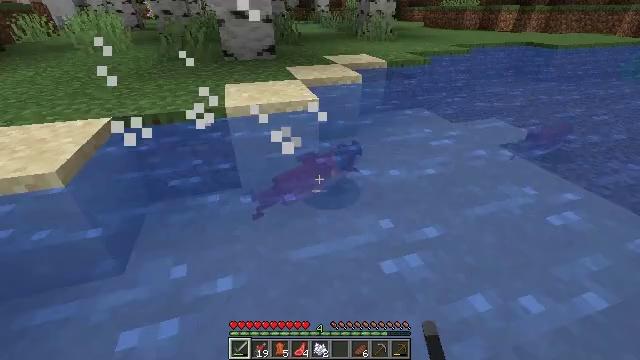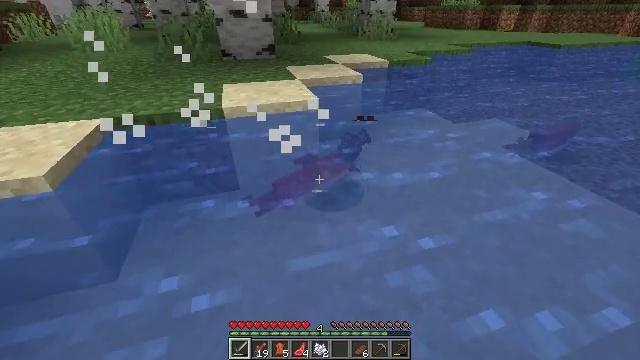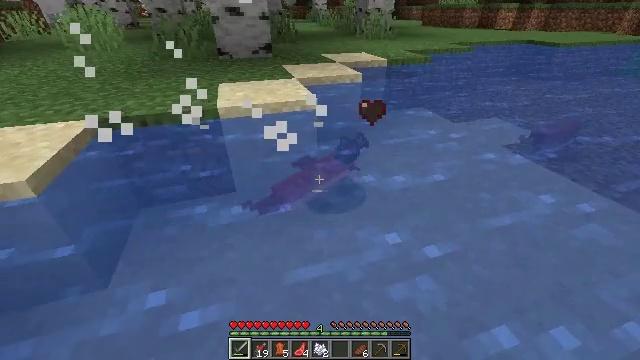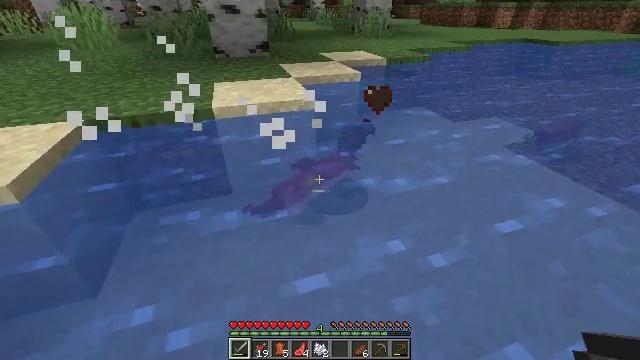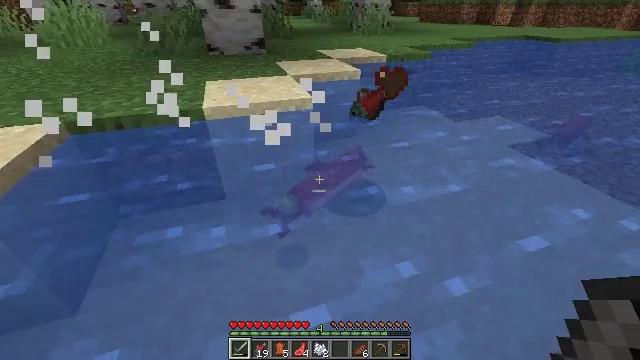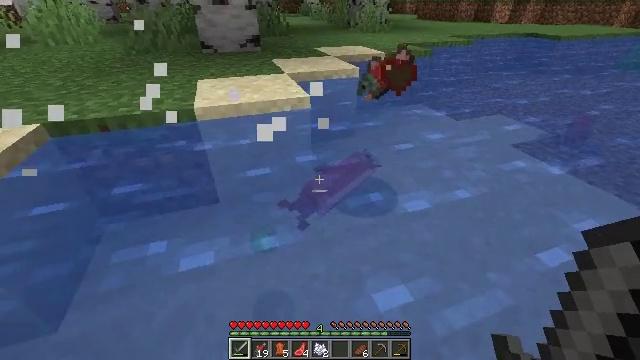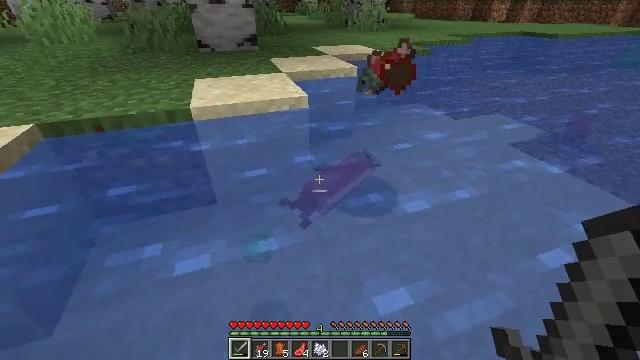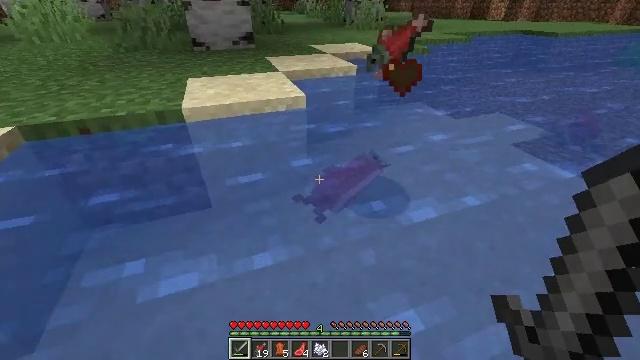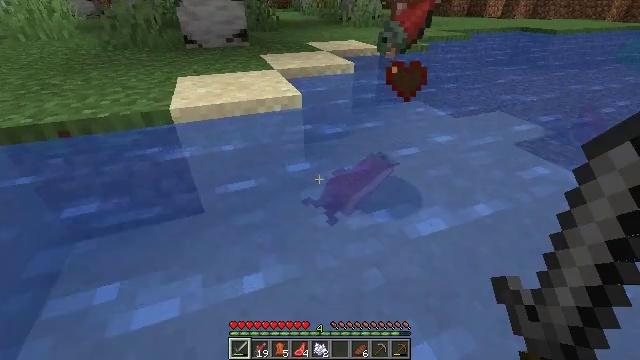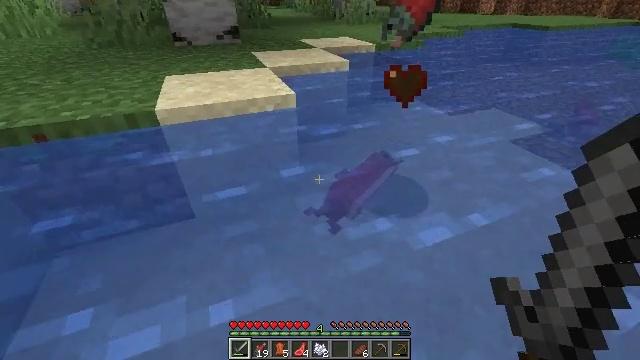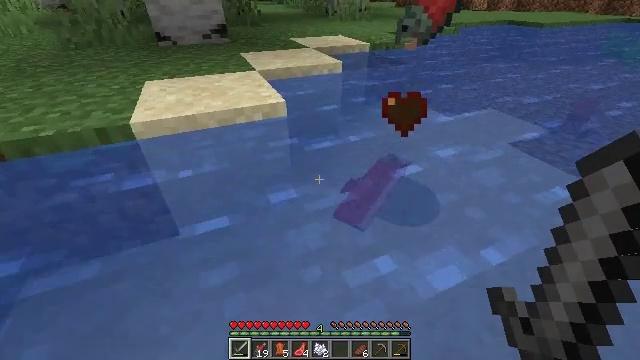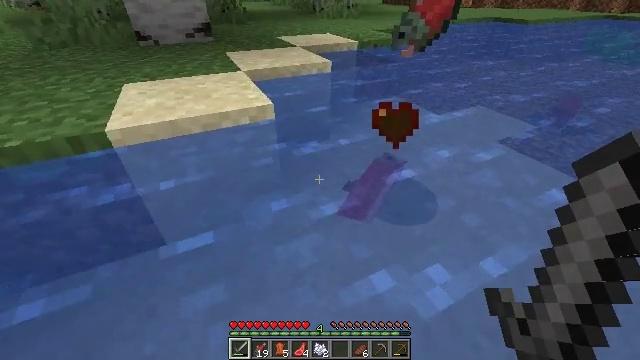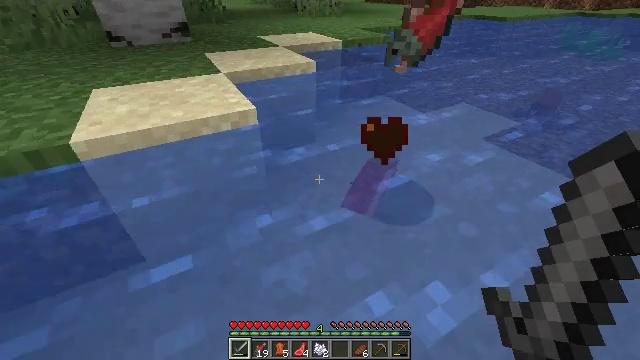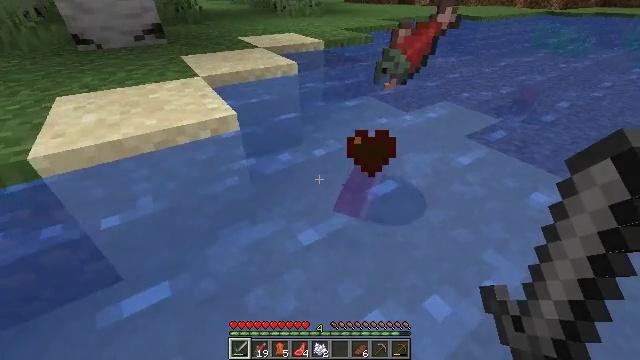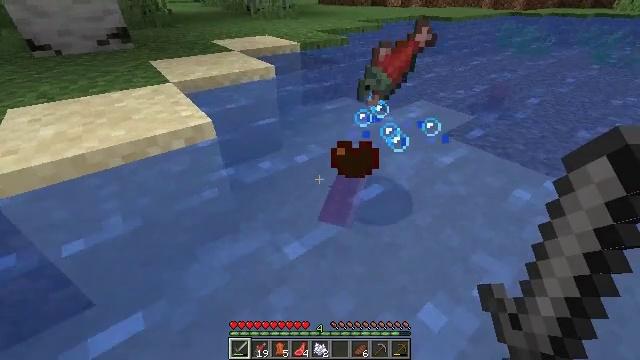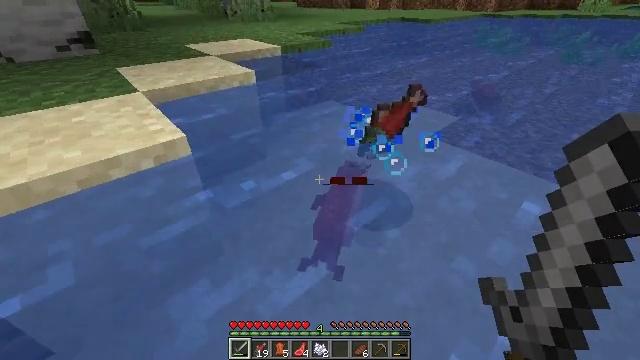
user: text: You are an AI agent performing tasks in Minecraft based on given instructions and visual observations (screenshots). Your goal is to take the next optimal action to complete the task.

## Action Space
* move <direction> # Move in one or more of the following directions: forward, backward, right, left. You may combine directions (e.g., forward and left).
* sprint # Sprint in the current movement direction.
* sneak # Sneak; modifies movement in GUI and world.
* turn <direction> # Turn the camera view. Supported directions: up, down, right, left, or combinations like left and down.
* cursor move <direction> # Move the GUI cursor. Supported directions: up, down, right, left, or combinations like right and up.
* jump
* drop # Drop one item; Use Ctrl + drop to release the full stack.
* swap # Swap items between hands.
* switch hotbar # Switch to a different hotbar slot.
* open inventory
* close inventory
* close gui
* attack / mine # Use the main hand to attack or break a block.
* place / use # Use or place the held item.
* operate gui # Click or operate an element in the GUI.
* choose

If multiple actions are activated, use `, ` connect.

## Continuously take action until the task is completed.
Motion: motion action
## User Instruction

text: Break the seagrass in the ocean.
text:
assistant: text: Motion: move forward
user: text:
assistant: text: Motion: move forward
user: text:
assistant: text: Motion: move forward
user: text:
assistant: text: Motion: move forward
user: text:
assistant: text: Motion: move forward
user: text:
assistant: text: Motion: move forward
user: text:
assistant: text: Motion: move forward
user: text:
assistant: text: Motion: move forward
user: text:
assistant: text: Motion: move forward, turn right
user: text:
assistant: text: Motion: move forward, turn right
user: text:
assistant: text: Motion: move forward, turn right
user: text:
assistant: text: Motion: move forward, turn right
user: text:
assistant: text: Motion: move forward, turn right
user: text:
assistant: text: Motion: move forward, turn right
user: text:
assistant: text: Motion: move forward, turn right
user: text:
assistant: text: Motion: move forward, turn right
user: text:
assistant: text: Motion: move forward, turn right and up
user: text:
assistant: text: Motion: move forward, turn right and up
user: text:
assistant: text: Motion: move forward, turn right and up
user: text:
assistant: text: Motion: move forward, turn right and up
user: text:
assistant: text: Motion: move forward, turn right
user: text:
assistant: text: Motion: move forward, turn right
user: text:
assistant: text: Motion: move forward, turn right
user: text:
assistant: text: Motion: move forward
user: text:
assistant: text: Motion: move forward
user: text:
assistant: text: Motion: move forward
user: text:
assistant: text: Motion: move forward
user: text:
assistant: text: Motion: move forward
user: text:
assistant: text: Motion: move forward
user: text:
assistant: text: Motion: move forward